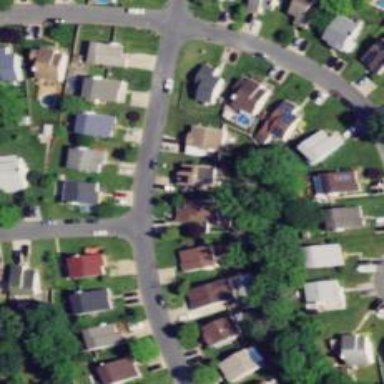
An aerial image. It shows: Neighborhood.